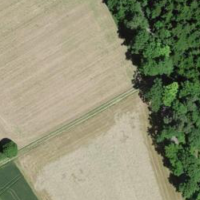
EUNIS habitat code: 52
Species observed at this site:
Lamium galeobdolon